Question: Count the number of objects in the diagram.
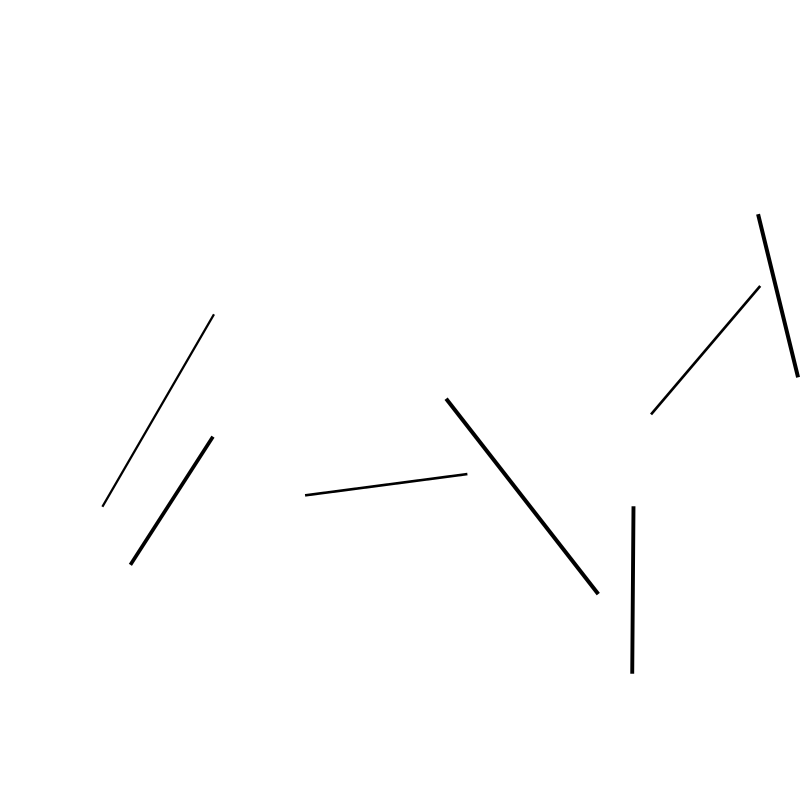
Answer: 7